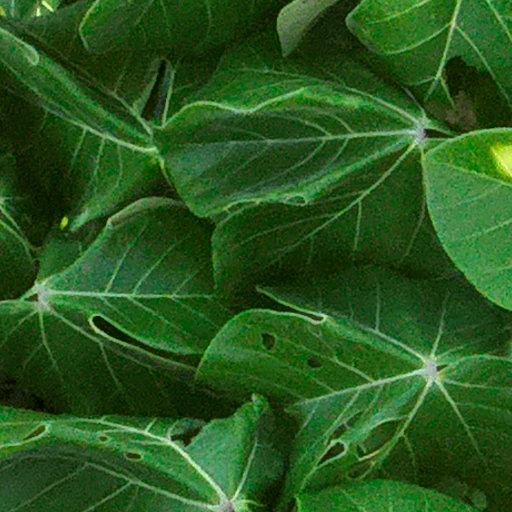
Species: Sterculia apetala
GBIF accepted scientific name: Sterculia apetala
Crown area (m\u00b2): 545.532